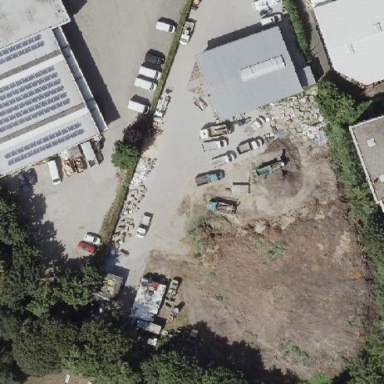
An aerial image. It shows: Commercial area.